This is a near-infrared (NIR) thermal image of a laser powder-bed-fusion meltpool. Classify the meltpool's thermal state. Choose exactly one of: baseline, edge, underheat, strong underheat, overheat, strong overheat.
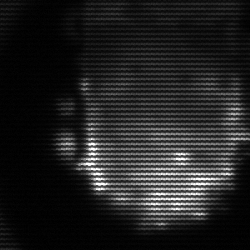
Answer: baseline